Question: I need to know if it is at all possible to set a background color with an overlapping gradient on a QPushButton. I've created a round button with an SVG image as it's icon (which is just a white image showing an exclamation mark and a white border). I need the background of the button to be black, and when toggled I need it to display a radial gradient over the black background. The situation I have now just replaces the black background with the gradient:

The stylesheet I use is as follows:
'''
QPushButton{
background: black;
border-radius: 25;
border-color: gray;
}
#alertButton::checked{
background-color: qradialgradient(cx: 0.5, cy: 0.5, radius: 2, fx: 0.5, fy: 1, stop: 0 rgba(255,30,30,255), stop: 0.2 rgba(255,30,30,144), stop: 0.4 rgba(255,30,30,32));
}
'''
So, would it be possible to place the gradient over the black background, instead of it replacing it? If possible by doing this in the stylesheet.
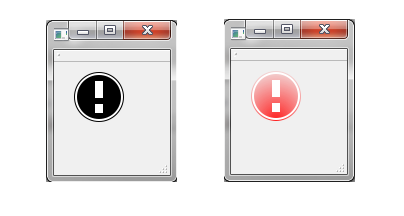
Answer: You could just adapt the gradient to go from the gradient's color to the background color to have the same effect. So instead of going from red to white, go from red to black.